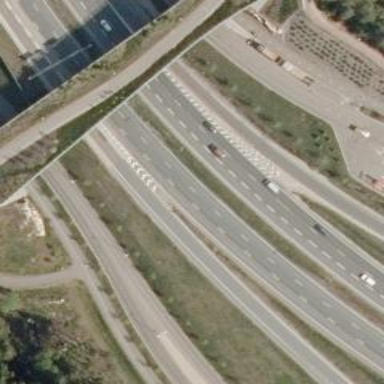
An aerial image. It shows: Trunk link road with asphalt surface. The road has functional class of tertiary.